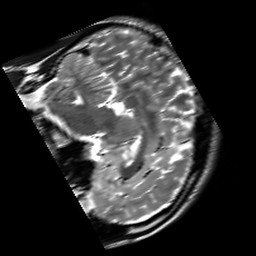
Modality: T2w
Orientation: sagittal
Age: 18
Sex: male
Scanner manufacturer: siemens
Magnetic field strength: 3 T
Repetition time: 7 s
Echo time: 0.09 s